Interaction volume radius: 10 \u00c5
Interaction volume height: 20 \u00c5
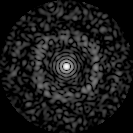
Disorder parameter: 0.8387